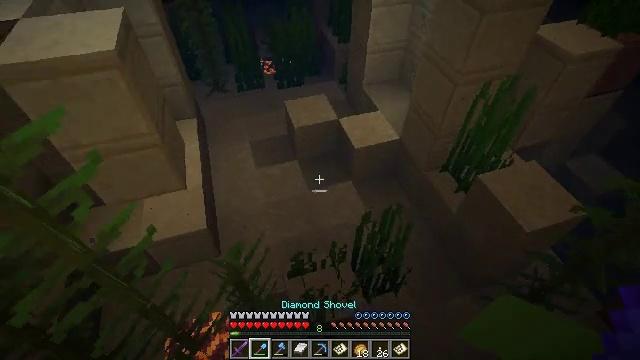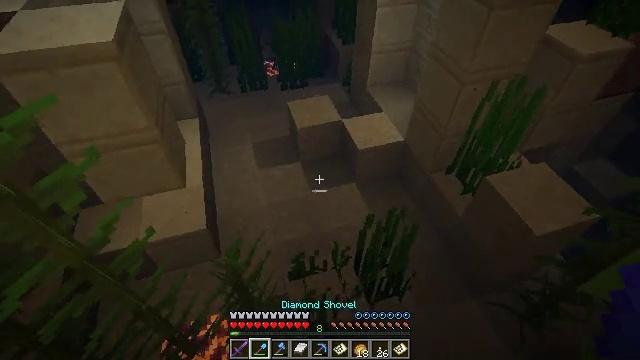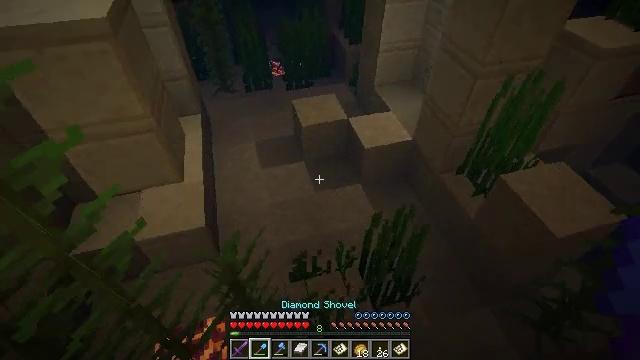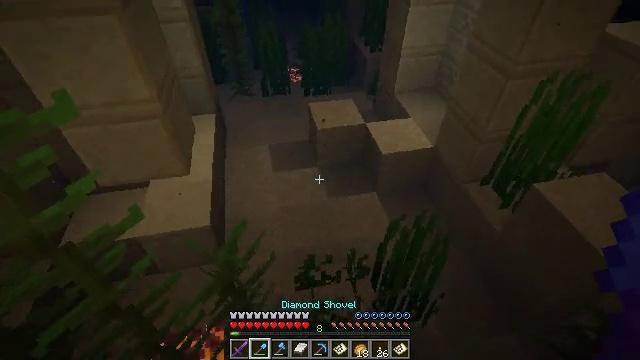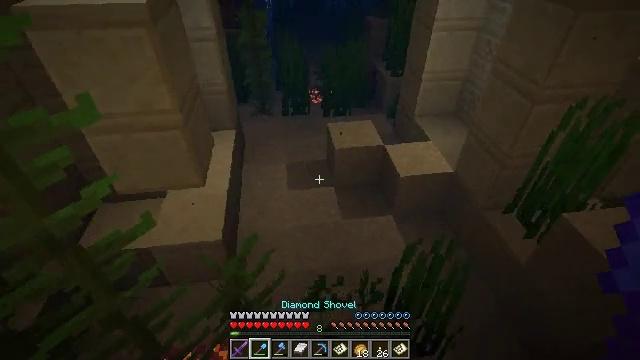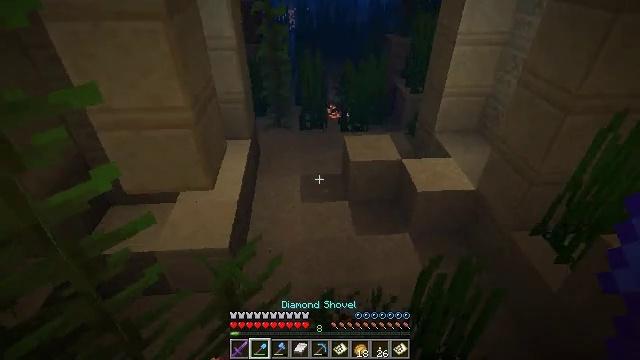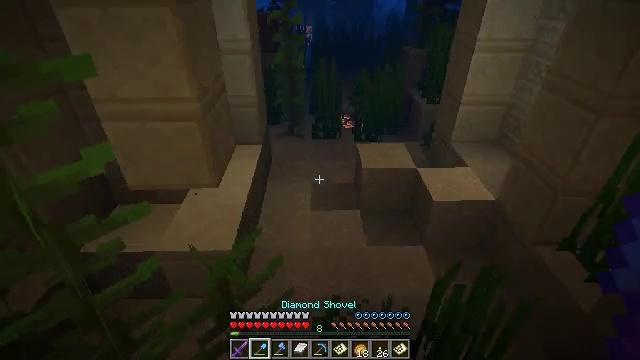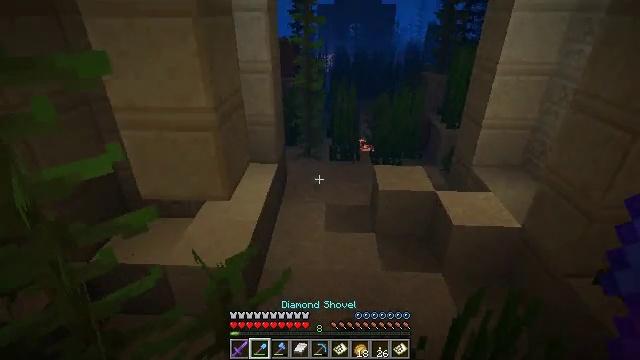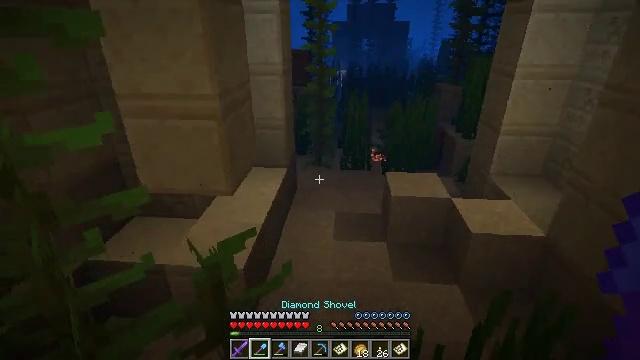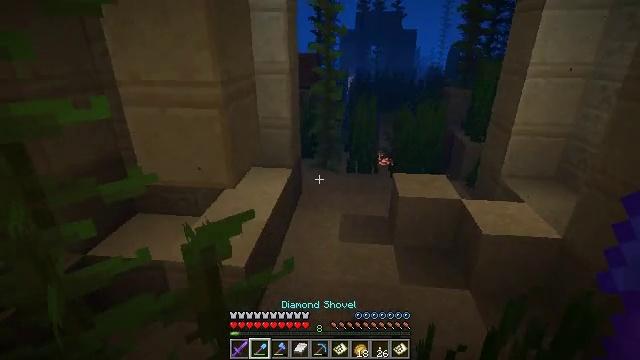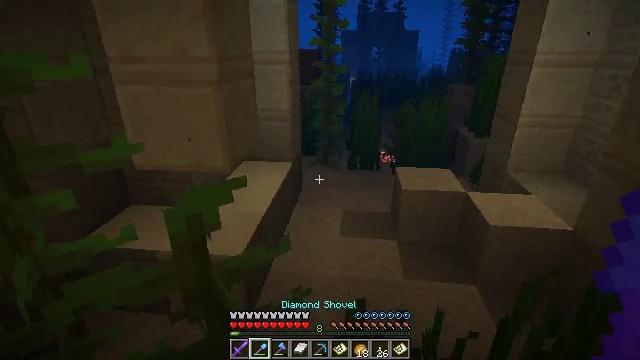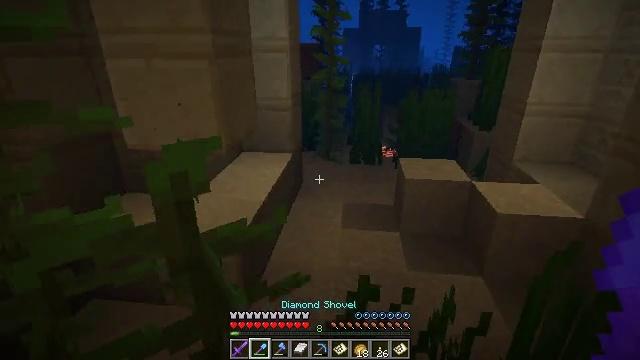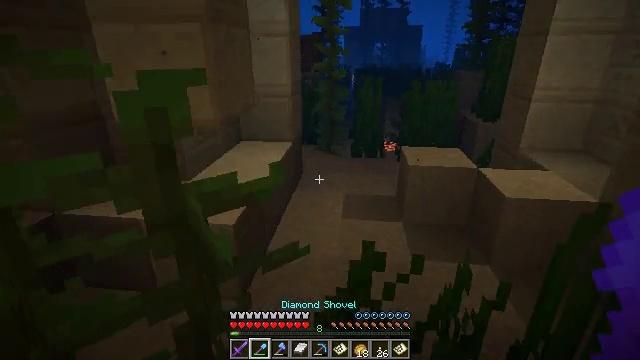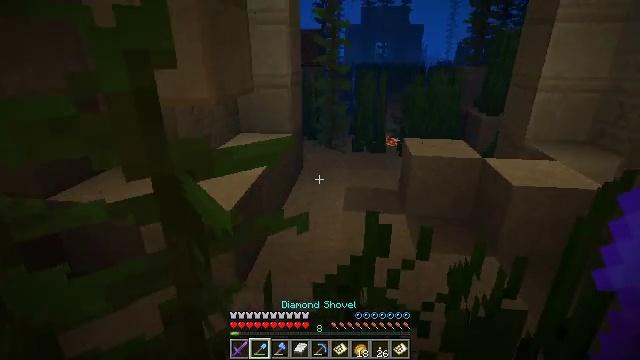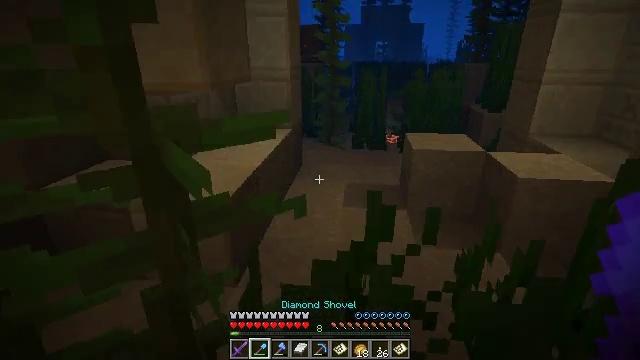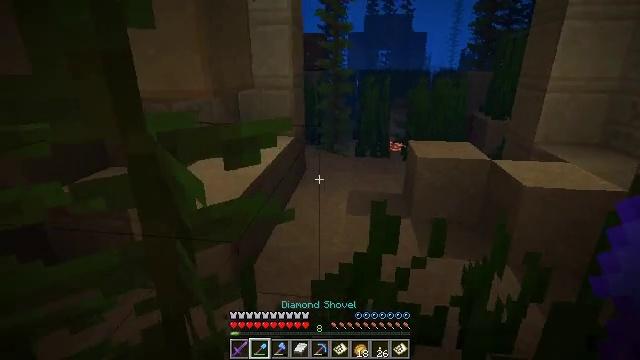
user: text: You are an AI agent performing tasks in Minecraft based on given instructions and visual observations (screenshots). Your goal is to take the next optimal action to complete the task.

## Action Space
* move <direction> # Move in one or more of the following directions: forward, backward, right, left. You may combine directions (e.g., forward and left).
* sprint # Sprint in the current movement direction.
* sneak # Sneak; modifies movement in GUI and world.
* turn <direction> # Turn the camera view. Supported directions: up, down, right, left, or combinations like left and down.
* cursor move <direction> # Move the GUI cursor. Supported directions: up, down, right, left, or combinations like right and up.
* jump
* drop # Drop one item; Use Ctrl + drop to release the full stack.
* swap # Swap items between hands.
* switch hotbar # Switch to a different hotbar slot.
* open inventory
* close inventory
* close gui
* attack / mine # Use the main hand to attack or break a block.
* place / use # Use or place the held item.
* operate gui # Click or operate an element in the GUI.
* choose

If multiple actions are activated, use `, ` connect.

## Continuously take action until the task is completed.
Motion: motion action
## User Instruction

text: Break the kelp plant in the ocean.
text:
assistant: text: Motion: move forward, sneak
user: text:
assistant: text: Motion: move forward, sneak, turn left and up
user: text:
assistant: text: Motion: move forward and move right, sneak, turn left and up
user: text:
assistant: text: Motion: move forward and move right, sneak, turn left and up
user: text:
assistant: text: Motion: move forward and move right, sneak, turn left and up
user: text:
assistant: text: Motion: move forward and move right, sneak, turn left and up
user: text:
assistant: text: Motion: move forward, sneak, turn left and up
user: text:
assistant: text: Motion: move forward, sneak, turn left and up
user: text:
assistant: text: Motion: move forward, sneak, turn left and up
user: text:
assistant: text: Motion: move forward, sneak
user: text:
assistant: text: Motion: move forward, sneak
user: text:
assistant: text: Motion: move forward, sneak
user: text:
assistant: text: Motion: move forward, sneak
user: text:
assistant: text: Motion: move forward, sneak
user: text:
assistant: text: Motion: move forward, sneak, turn up
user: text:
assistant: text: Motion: move forward, sneak, turn left and up
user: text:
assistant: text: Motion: move forward, turn up
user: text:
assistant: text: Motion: move forward
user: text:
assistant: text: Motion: move forward, jump
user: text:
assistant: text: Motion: move forward, jump
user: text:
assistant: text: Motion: move forward, jump
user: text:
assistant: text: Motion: move forward, jump
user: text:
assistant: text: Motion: move forward, jump
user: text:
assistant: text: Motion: move forward and move right, jump
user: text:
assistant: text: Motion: move forward and move right, jump
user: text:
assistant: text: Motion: move forward and move right, jump
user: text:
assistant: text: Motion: move forward and move right, jump
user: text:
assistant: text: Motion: move forward and move right, jump
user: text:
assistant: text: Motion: move forward and move right, jump
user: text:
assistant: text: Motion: move forward, turn left, jump